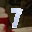
Label: 7